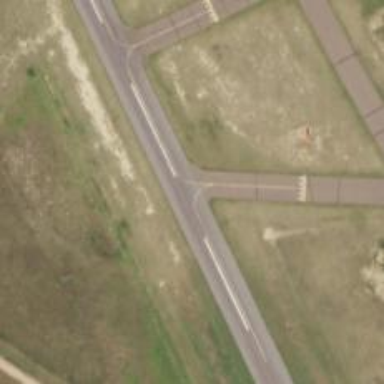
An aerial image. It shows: Runway surface made of asphalt at airport.